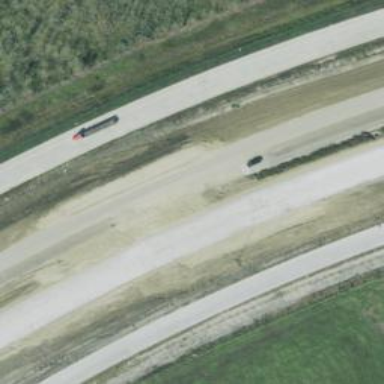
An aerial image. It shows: Toll gantry on the road.